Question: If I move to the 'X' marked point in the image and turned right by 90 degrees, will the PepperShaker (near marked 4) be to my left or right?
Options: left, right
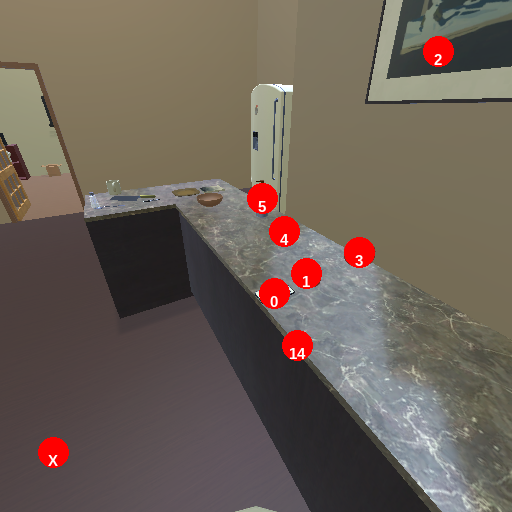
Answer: left